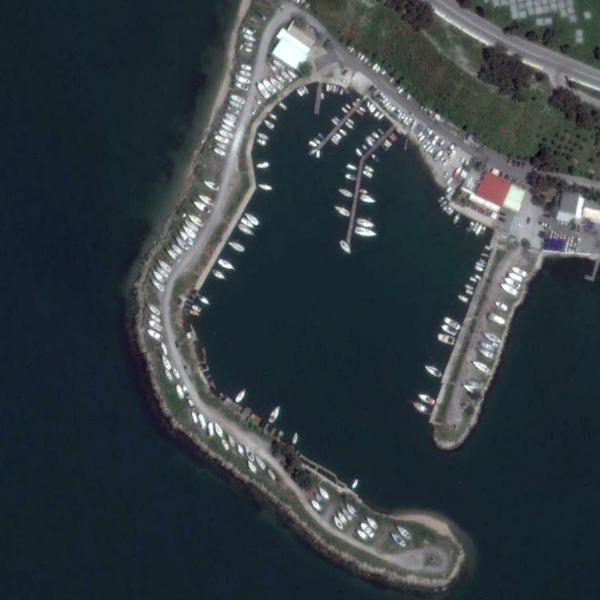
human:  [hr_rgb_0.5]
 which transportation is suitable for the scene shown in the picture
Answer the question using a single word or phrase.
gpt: ship